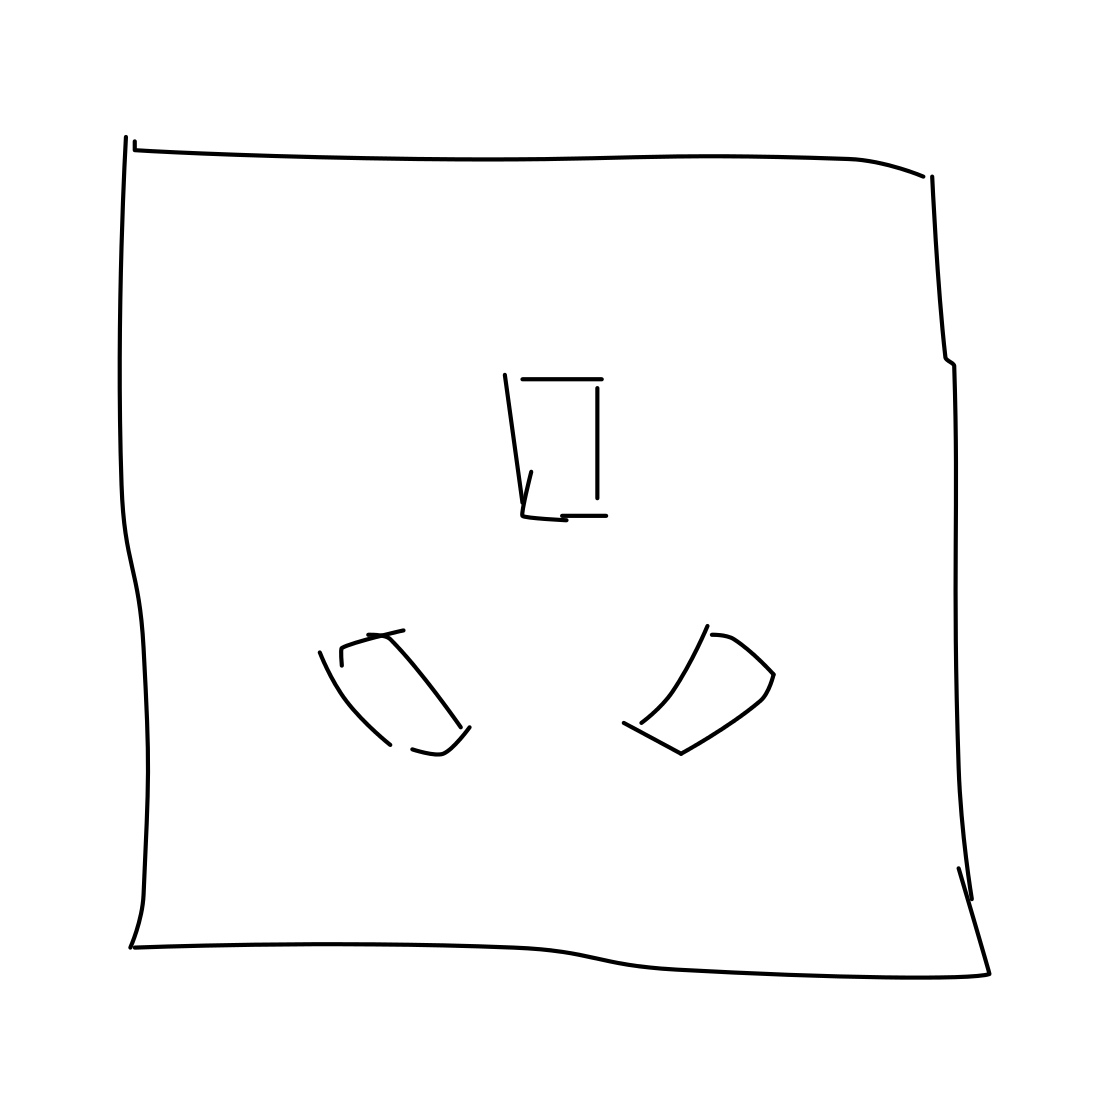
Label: power outlet